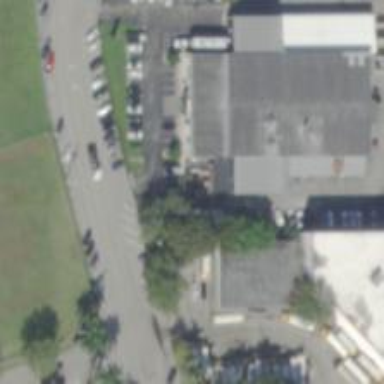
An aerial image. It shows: Commercial building.